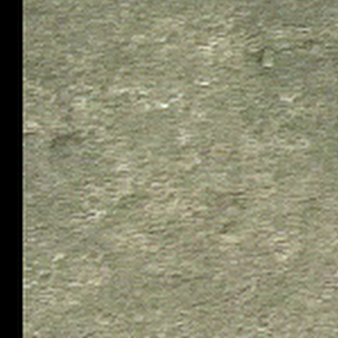
Label: other